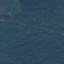
Land use / land cover: Forest